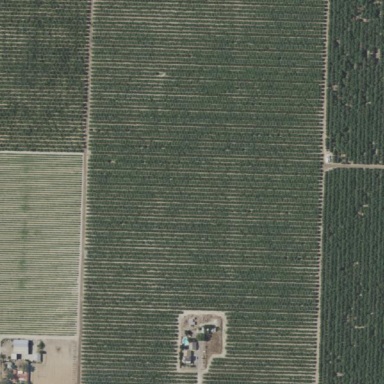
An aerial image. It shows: Orchard.